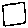
Label: square